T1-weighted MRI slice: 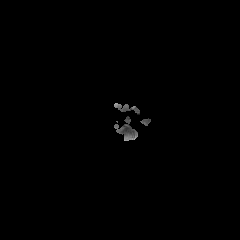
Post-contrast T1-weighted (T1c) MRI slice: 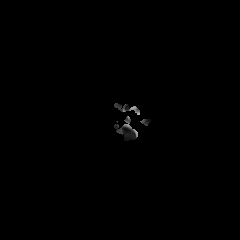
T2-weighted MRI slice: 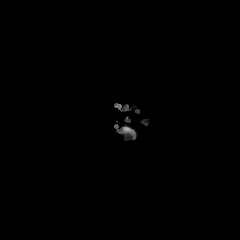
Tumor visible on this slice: no